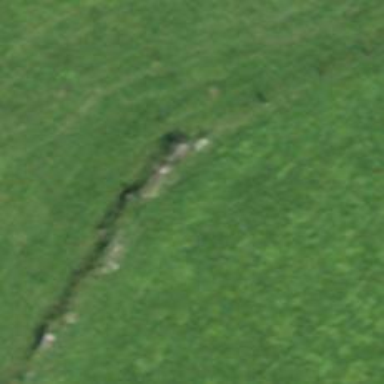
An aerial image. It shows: Dry stone wall barrier.